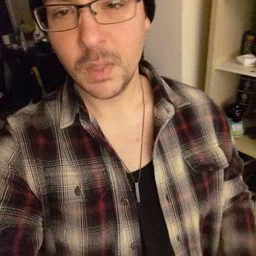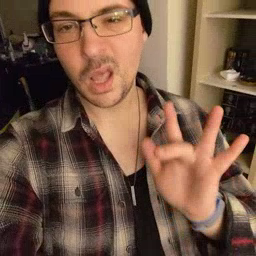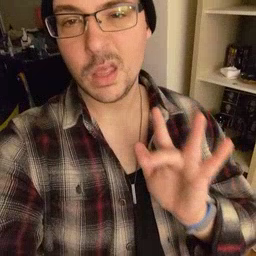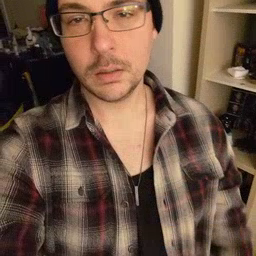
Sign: yucky